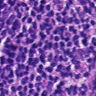
Metastatic tissue present: no